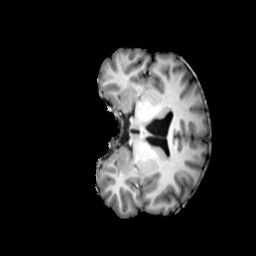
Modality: T1w
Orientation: coronal
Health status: ill
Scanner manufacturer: siemens
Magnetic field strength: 3 T
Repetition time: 2 s
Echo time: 0.00303 s